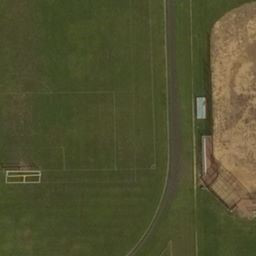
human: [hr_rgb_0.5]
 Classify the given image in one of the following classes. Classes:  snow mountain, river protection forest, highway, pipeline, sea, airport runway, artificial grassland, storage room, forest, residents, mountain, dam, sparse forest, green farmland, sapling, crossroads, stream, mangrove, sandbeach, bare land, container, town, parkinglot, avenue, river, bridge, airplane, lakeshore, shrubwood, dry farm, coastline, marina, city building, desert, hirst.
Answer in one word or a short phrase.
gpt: artificial grassland